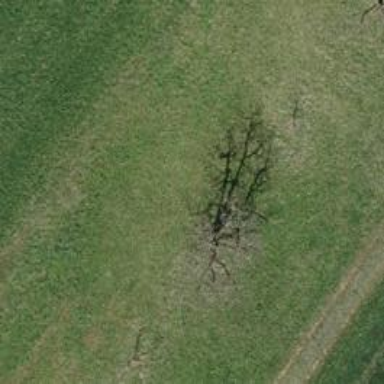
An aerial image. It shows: Agricultural area with broadleaved trees.